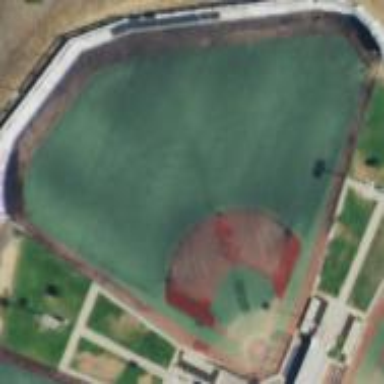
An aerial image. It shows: Baseball pitch for leisure and sports activities.